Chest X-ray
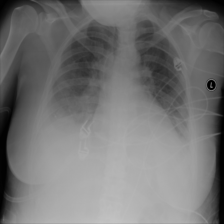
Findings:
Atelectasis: negative
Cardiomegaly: negative
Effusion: negative
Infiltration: negative
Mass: negative
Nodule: negative
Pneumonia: negative
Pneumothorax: negative
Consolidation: positive
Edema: negative
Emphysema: negative
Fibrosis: negative
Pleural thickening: negative
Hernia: negative